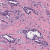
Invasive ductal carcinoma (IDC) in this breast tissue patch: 1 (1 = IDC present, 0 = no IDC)